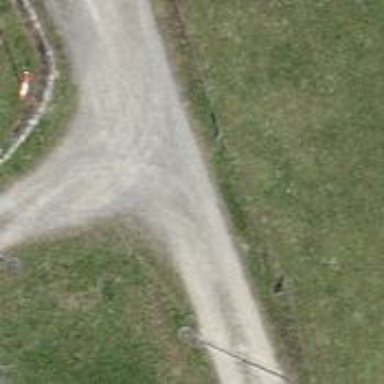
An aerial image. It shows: Gravel track of grade3 type.